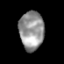
Tissue: prostate
Cell type: Endothelial cells
Senescence score: 0.7098
Nuclear area (px): 938
Mean DAPI intensity: 148.844